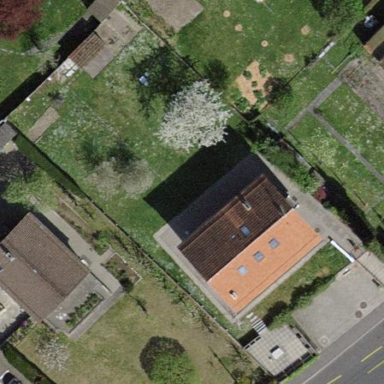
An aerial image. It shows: Garden surrounded by fence.